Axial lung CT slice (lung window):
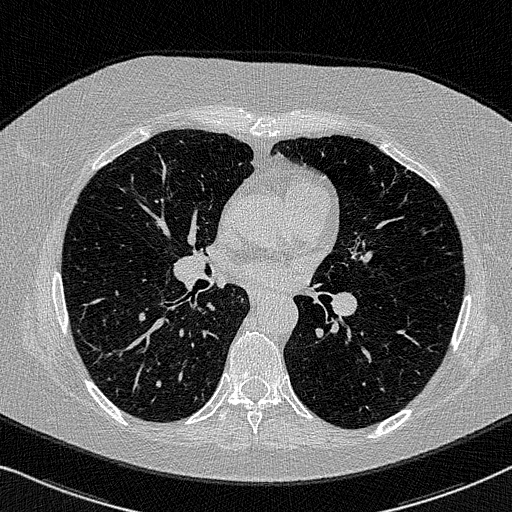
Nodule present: no